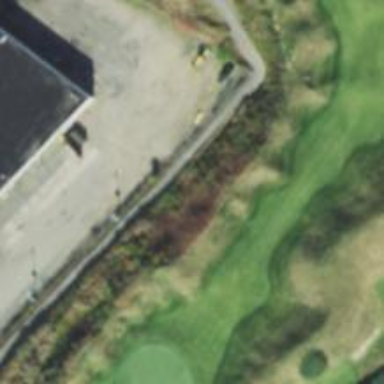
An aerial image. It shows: Pathway for golfing.